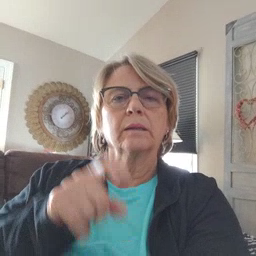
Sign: cut